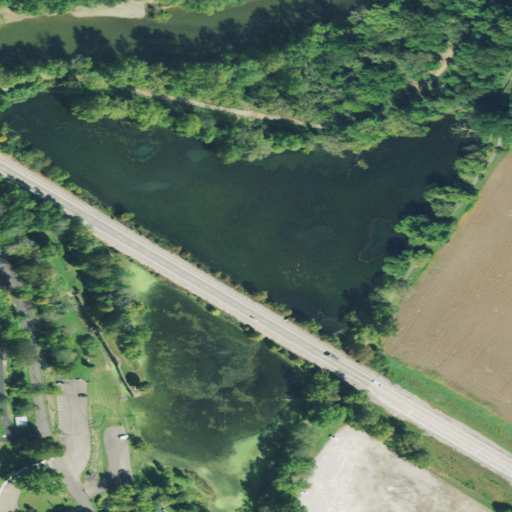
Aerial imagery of depression(s) in Ohio named Roscoe Basin containing open water, open development, low intensity development, medium intensity development, cultivated crops, deciduous forest, woody wetlands, herbaceous wetlands, and high intensity development